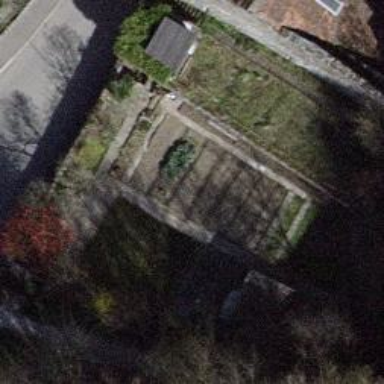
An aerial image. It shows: Garden area designed specifically for growing vegetables.